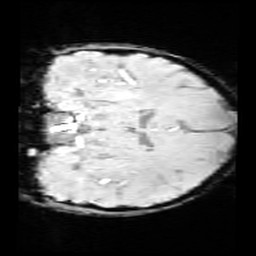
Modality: SWI
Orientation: coronal
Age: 10
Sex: male
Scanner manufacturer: siemens
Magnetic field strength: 3 T
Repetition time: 0.027 s
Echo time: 0.02 s